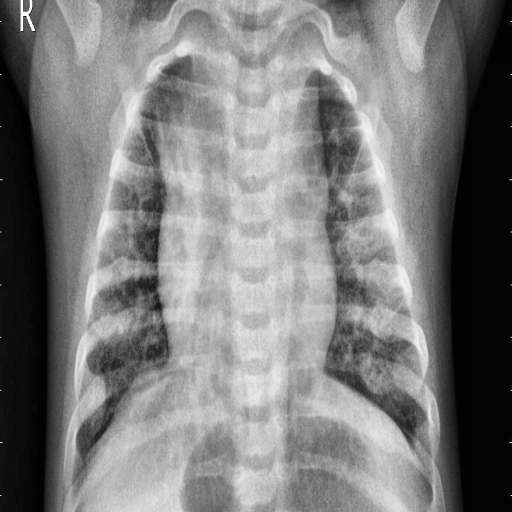
Finding: PNEUMONIA